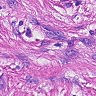
Metastatic tissue present: yes